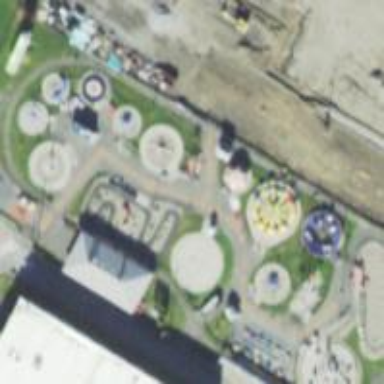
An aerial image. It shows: Outdoor kids' area in theme park.